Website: crate-barrel
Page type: stored-credit-cards
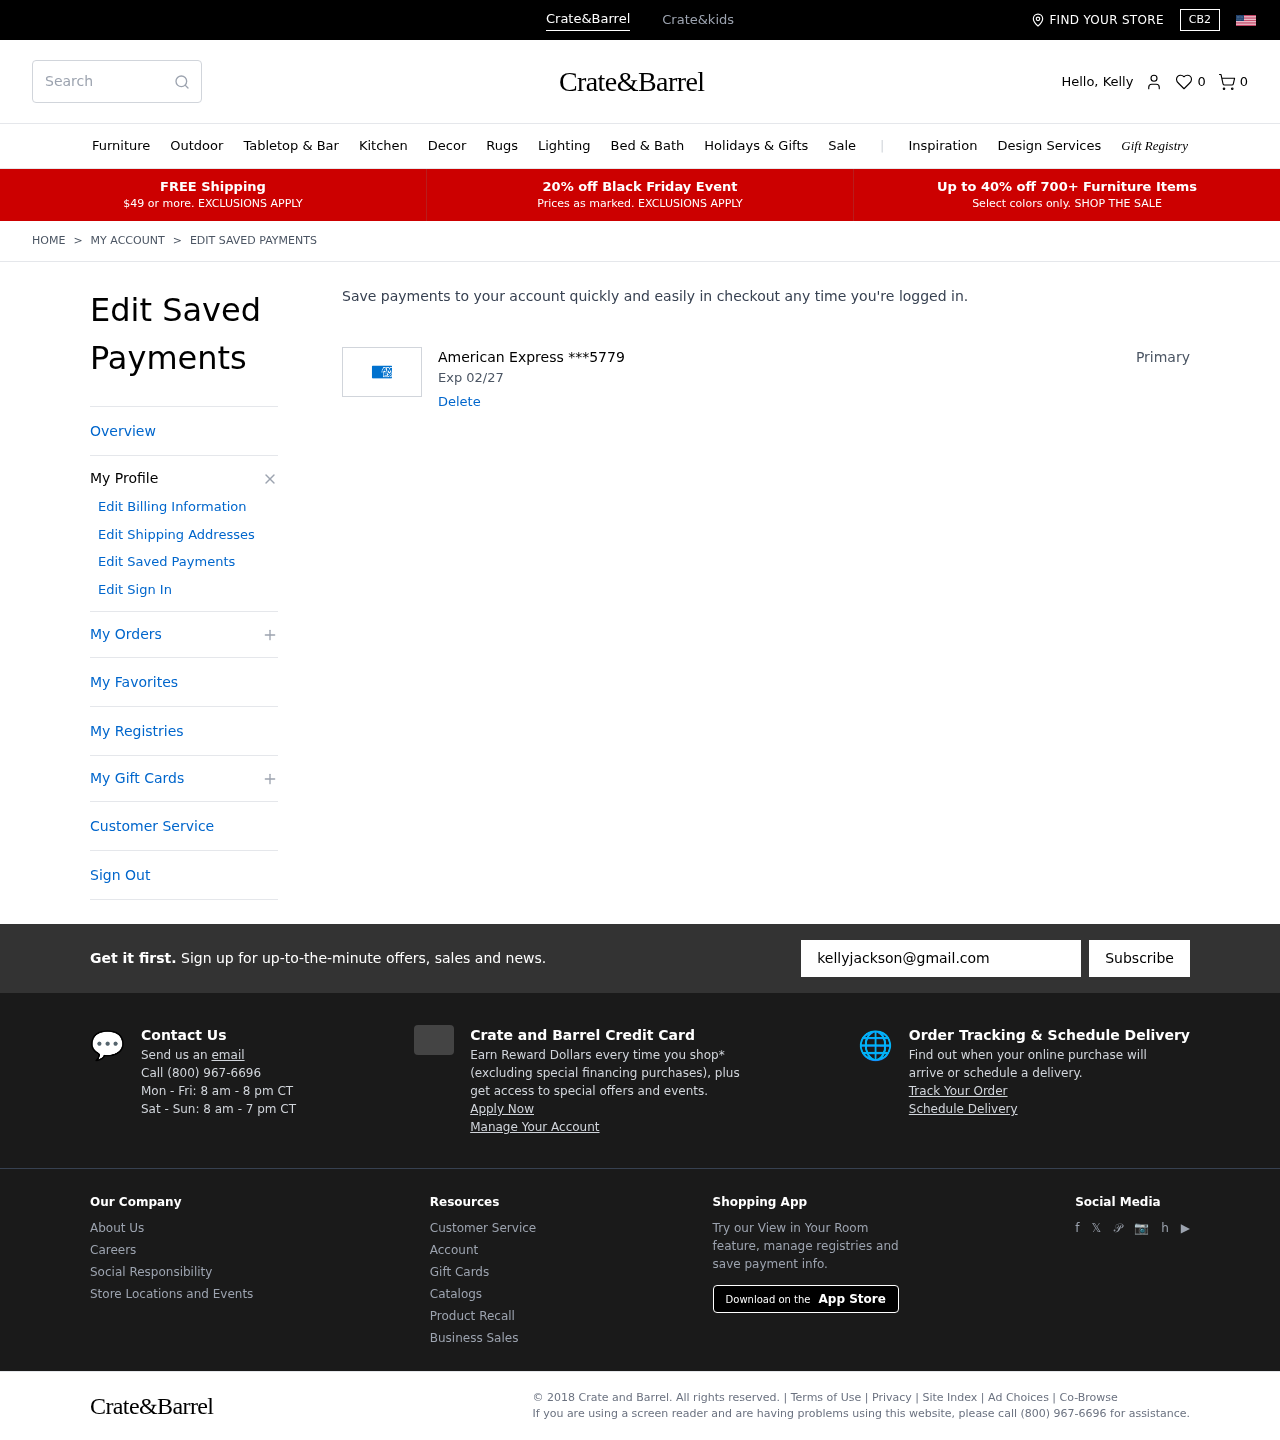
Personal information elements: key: PII_CARD_EXPIRY
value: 02/27
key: PII_CARD_LAST4
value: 5779
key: PII_CARD_TYPE
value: American Express
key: PII_FIRSTNAME
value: Kelly
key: PII_EMAIL
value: kellyjackson@gmail.com
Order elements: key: ORDER_NUM_ITEMS
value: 0
Search elements: key: HEADER_SEARCH
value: Search
Other elements: key: FAVORITES_COUNT
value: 0